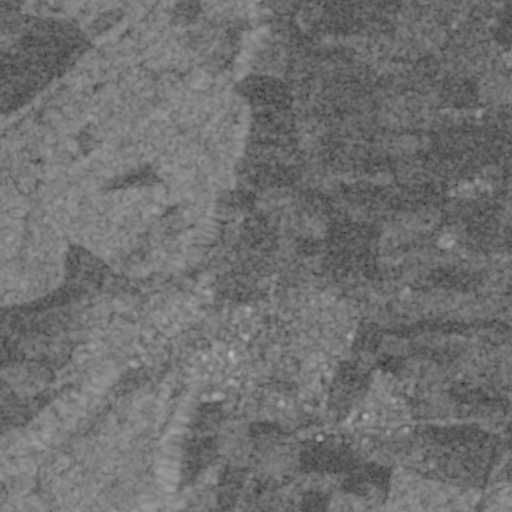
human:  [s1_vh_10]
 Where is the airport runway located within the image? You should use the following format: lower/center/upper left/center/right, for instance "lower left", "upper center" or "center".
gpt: The airport runway is located in the upper right of the image.
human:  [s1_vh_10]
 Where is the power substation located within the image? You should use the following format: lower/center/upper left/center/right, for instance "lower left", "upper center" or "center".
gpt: The power substation is located in the lower right of the image.
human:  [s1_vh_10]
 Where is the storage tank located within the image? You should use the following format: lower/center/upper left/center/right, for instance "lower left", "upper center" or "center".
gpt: The storage tank is located in the lower center of the image.
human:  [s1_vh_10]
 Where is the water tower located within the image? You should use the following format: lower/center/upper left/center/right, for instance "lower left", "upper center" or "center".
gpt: The water tower is located in the lower left of the image.
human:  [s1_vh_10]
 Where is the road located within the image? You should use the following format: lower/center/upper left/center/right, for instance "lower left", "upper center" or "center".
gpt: There is no road in the image.

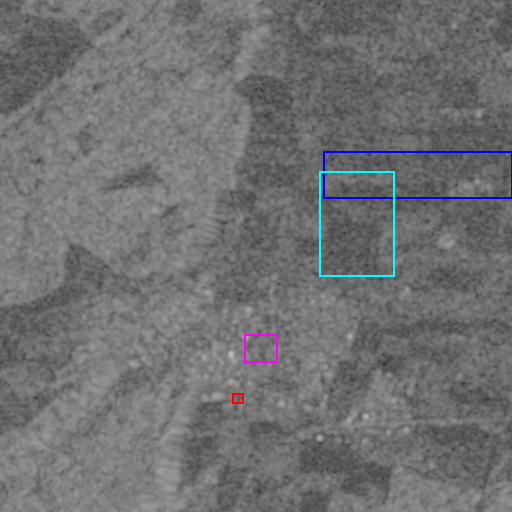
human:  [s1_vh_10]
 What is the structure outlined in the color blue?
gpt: The structure outlined in blue is an airport.
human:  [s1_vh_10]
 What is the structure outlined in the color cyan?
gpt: The structure outlined in cyan is a crop field.
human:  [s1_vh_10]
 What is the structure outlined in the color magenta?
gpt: The structure outlined in magenta is a park.
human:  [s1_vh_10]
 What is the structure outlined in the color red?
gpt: The structure outlined in red is a parking lot.
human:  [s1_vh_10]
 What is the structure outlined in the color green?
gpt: There is no green outline.